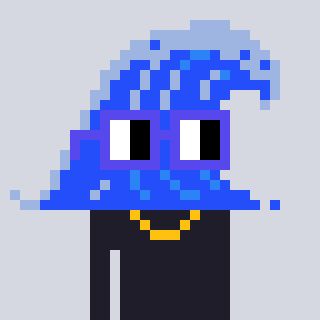
a pixel art character with square blue glasses, a wave-shaped head and a grayscale-colored body on a cool background